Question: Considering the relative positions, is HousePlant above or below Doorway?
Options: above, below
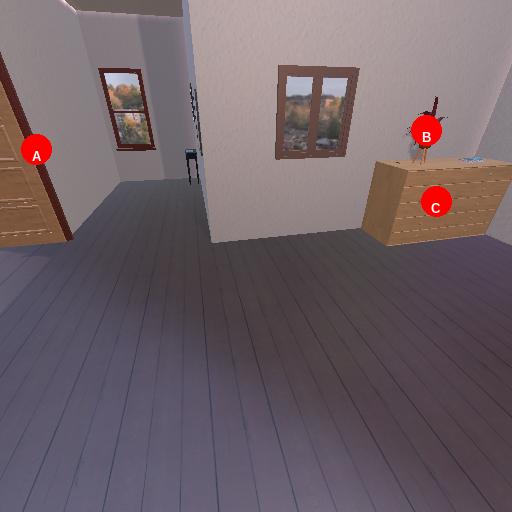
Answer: above